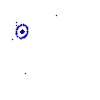
Particle: proton